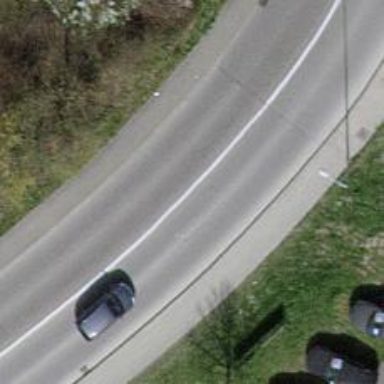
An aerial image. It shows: Tertiary road with sidewalks on both sides.